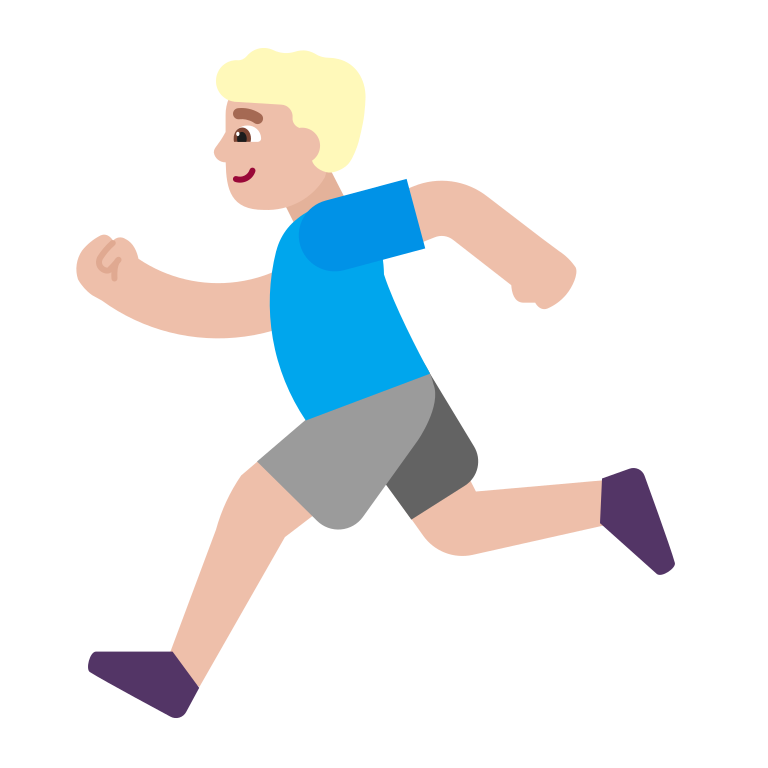
man running flat  light